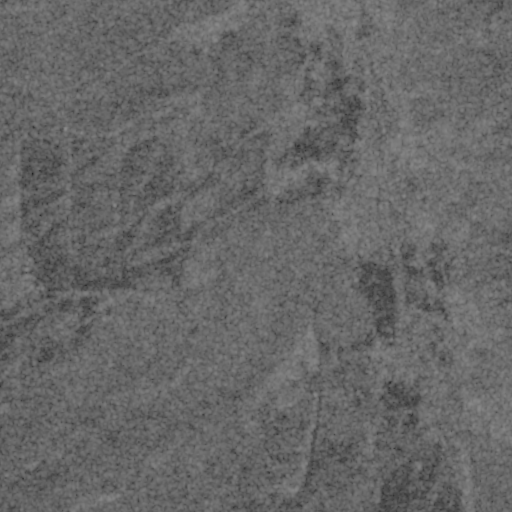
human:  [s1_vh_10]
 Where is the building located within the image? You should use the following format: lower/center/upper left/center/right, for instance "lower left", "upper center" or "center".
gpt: The building is located in the lower right of the image.
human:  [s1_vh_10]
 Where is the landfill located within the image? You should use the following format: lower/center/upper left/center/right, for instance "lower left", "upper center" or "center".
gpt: There is no landfill in the image.

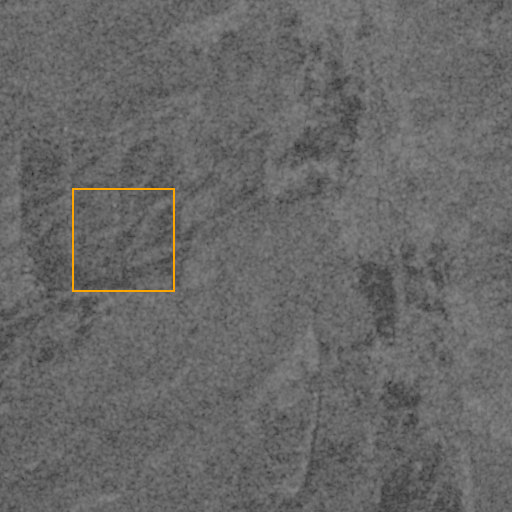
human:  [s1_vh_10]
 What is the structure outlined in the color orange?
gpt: The structure outlined in orange is a crop field.
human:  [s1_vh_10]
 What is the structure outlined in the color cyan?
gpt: There is no cyan outline.